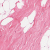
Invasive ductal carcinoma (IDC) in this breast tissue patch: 0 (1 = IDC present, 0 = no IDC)